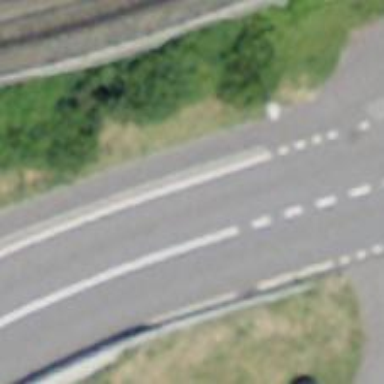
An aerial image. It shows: Secondary road.